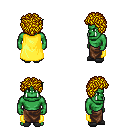
a pixel art fantasy rpg character, male body template, orc, green skin, yellow cape, robe skirt, blonde curly afro hairstyle, gray slippers, four views (front, back, left, right), 2x2 character sprite sheet, small pixel art, hard edges, no anti-aliasing